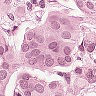
Metastatic tissue present: yes